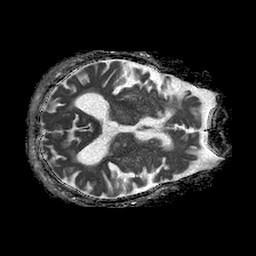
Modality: ADC
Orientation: axial
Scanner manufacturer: philips
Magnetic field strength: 1.5 T
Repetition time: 4.6 s
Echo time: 0.08631 s